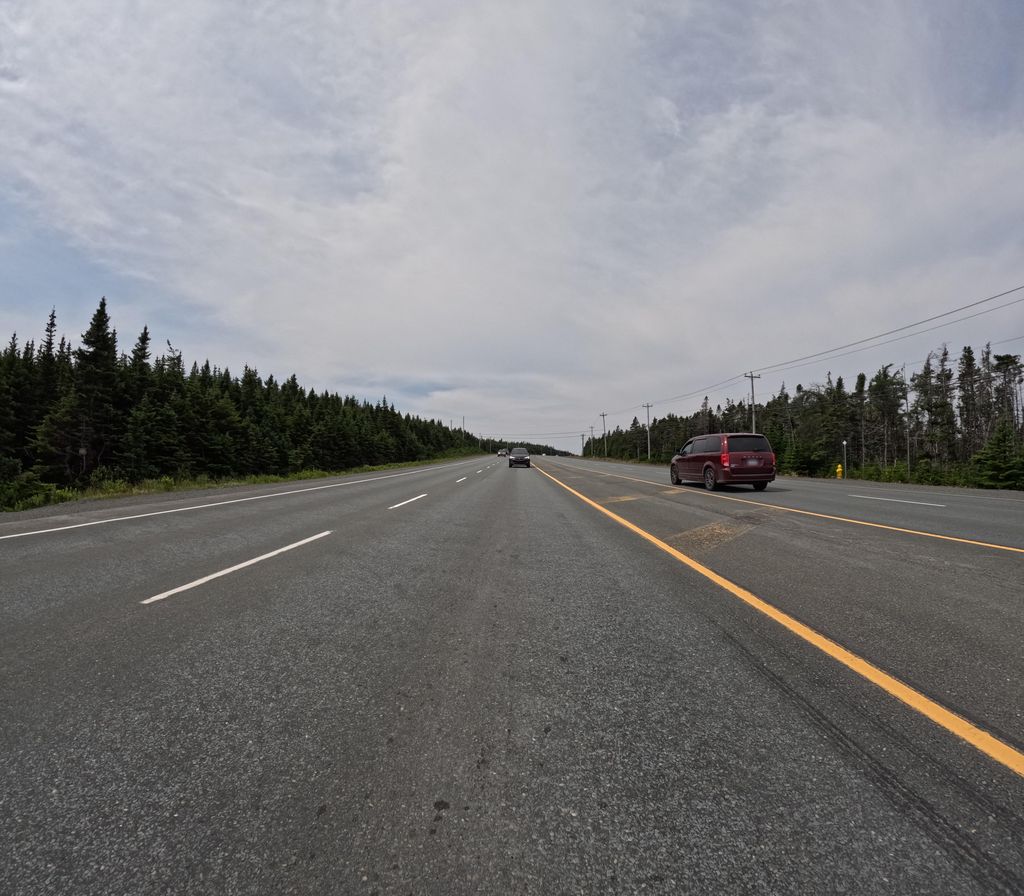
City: st_johns